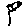
Label: flower